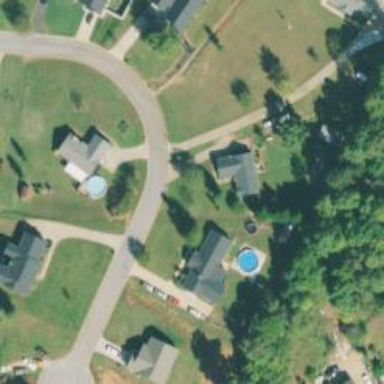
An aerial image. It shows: Driveway.